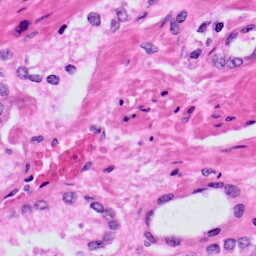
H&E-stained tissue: Prostate